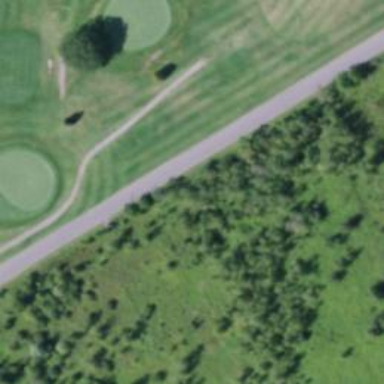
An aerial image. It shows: Grassy area designated as golf tee.